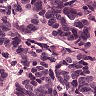
Metastatic tissue present: yes